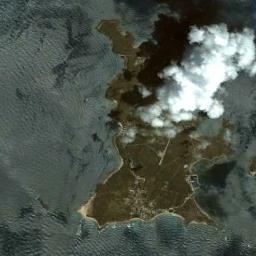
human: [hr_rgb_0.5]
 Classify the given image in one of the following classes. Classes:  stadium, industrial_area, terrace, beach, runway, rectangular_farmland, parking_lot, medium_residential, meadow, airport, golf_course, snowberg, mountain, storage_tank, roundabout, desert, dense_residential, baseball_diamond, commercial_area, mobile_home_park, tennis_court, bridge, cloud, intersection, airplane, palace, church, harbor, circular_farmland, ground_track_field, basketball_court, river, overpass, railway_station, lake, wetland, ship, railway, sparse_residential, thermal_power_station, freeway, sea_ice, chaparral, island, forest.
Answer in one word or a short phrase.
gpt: island